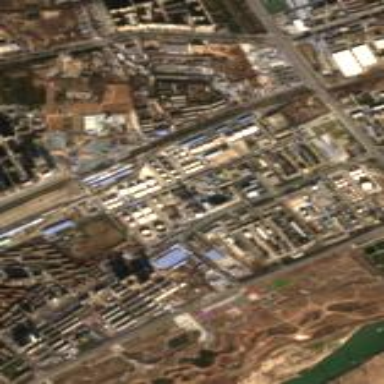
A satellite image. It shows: Industrial area with refinery.